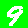
Digit: 9